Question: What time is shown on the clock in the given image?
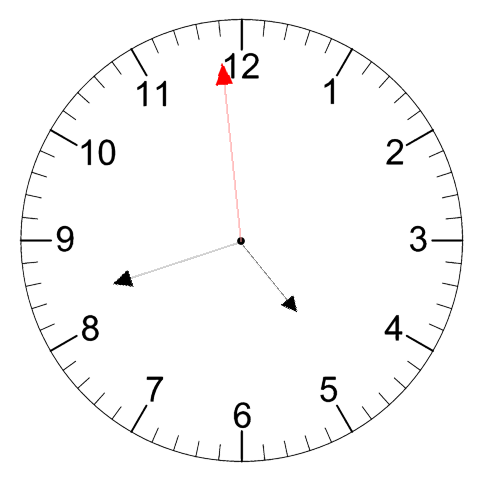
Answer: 04:41:59